Question: I have an iPhone app were I parse JSON to a Table View and display the data in a custom cell.
I have three different JSON files containing the same structure but with different data. I also have three different UIButtons displaying as a tab bar on the same page, like this:

I have two different images for the buttons - one when it's selected and one when it's unselected.
My code for parsing the JSON file looks like this:
'''
#import "DEMOSecondViewController.h"
#import "DEMONavigationController.h"
#import "PostsObject.h"
#import "AFNetworking.h"
@interface DEMOSecondViewController ()
@end
@implementation DEMOSecondViewController
@synthesize tableView = _tableView, activityIndicatorView = _activityIndicatorView, movies = _movies;
- (void)viewDidLoad
{
[super viewDidLoad];
self.title = @"iCelebri.com";
self.navigationItem.leftBarButtonItem = [[UIBarButtonItem alloc] initWithTitle:@"Menu"
style:UIBarButtonItemStylePlain
target:(DEMONavigationController *)self.navigationController
action:@selector(showMenu)];
self.tableView.separatorColor = [UIColor clearColor];
// Setting Up Activity Indicator View
self.activityIndicatorView = [[UIActivityIndicatorView alloc] initWithActivityIndicatorStyle:UIActivityIndicatorViewStyleGray];
self.activityIndicatorView.hidesWhenStopped = YES;
self.activityIndicatorView.center = self.view.center;
[self.view addSubview:self.activityIndicatorView];
[self.activityIndicatorView startAnimating];
self.tableView.separatorColor = [UIColor clearColor];
// Initializing Data Source
self.movies = [[NSArray alloc] init];
NSURL *url = [[NSURL alloc] initWithString:@"http://my-site.com/jsonfile.php?name=Name"];
NSURLRequest *request = [[NSURLRequest alloc] initWithURL:url];
AFJSONRequestOperation *operation = [AFJSONRequestOperation JSONRequestOperationWithRequest:request success:^(NSURLRequest *request, NSHTTPURLResponse *response, id JSON) {
self.movies = JSON;
[self.activityIndicatorView stopAnimating];
[self.tableView reloadData];
} failure:^(NSURLRequest *request, NSHTTPURLResponse *response, NSError *error, id JSON) {
NSLog(@"Request Failed with Error: %@, %@", error, error.userInfo);
}];
[operation start];
}
// Table View Data Source Methods
- (NSInteger)tableView:(UITableView *)tableView numberOfRowsInSection:(NSInteger)section {
if (self.movies && self.movies.count) {
return self.movies.count;
} else {
return 0;
}
}
- (CGFloat)tableView:(UITableView *)tableView heightForRowAtIndexPath:(NSIndexPath *)indexPath
{
return 124;
}
- (void)tableView:(UITableView *)tableView
willDisplayCell:(UITableViewCell *)cell
forRowAtIndexPath:(NSIndexPath *)indexPath
{
[cell setBackgroundColor:[UIColor clearColor]];
}
- (UITableViewCell *)tableView:(UITableView *)tableView cellForRowAtIndexPath:(NSIndexPath *)indexPath {
static NSString *simpleTableIdentifier = @"PostsObject";
PostsObject *cell = (PostsObject *)[tableView dequeueReusableCellWithIdentifier:simpleTableIdentifier];
if (cell == nil)
{
NSArray *nib = [[NSBundle mainBundle] loadNibNamed:@"PostsObject" owner:self options:nil];
cell = [nib objectAtIndex:0];
cell.selectionStyle = UITableViewCellSelectionStyleNone;
UIImageView *imageView = [[UIImageView alloc] initWithImage:[UIImage imageNamed:@"background.png"]];
self.tableView.backgroundView = imageView;
}
NSDictionary *movie = [self.movies objectAtIndex:indexPath.row];
cell.title.text = [movie objectForKey:@"message"];
cell.published.text = [movie objectForKey:@"published"];
return cell;
}
@end
'''
So when I click for example the Twitter button, I want the 'NSURL *url = [[NSURL alloc] initWithString:@"http://my-site.com/jsonfile.php?name=Name"];'
to change the link to another. It's like a UISegmentControl but with UIButtons instead.
How is this possible?
Thanks.
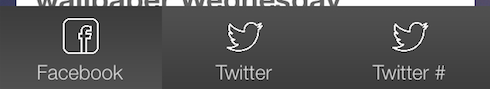
Answer: First connect to a property the 3 UIButtons on the tabBar I called them for the example:
'''
btnFaceBook
btnTwitter
btnTwitter2
'''
Set for the 3 UIButtons the URL for that tab in -viewDidLoad like this:
'''
[btnFaceBook setTitle:@"http://URLFacebook.com" forState:UIControlStateDisabled];
[btnTwitter setTitle:@"http://URLTwitter.com" forState:UIControlStateDisabled];
[btnTwitter2 setTitle:@"http://URLTwitter2.com" forState:UIControlStateDisabled];
'''
Set for the 3 UIButtons the images for Unpressed and pressed,
You can do that from your nib file or like that programatically:
'''
[btnFaceBook setBackgroundImage:[UIImage imageNamed:@"imageFacebookUnpressedUnSelected.png"] forState:UIControlStateNormal];
[btnFaceBook setBackgroundImage:[UIImage imageNamed:@"imageFacebookPressedSelected.png"] forState:UIControlStateSelected];
[btnTwitter setBackgroundImage:[UIImage imageNamed:@"imageTwitterUnpressedUnSelected.png"] forState:UIControlStateNormal];
[btnTwitter setBackgroundImage:[UIImage imageNamed:@"imageTwitterPressedSelected.png"] forState:UIControlStateSelected];
[btnTwitter2 setBackgroundImage:[UIImage imageNamed:@"imageTwitter2UnpressedUnSelected.png"] forState:UIControlStateNormal];
[btnTwitter2 setBackgroundImage:[UIImage imageNamed:@"imageTwitter2PressedSelected.png"] forState:UIControlStateSelected];
'''
Then connect all 3 UIButton's TouchUpInside action to this method:
'''
- (IBAction)btnFromTabBarClicked:(UIButton *)sender
{
//Unselect all 3 buttons
btnFaceBook.selected = btnTwitter.selected = btnTwitter2.selected = NO;
//Select the button that was clicked
sender.selected = YES;
//Set the string of an NSMutableString property called strURLToLoad with the URL
//The URL is pre stored in the text of the UIButton in the Disabled text.
[strURLToLoad setString:[sender titleForState:UIControlStateDisabled]];
//Load the URL
[self loadJSONFromCurrentURL];
}
'''